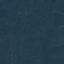
Land use / land cover: Forest